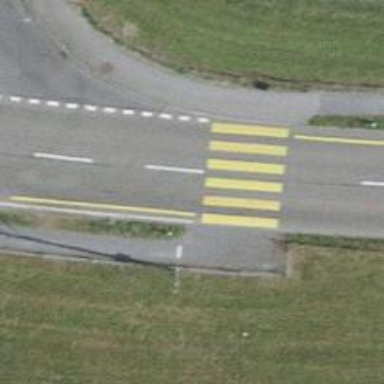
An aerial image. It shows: Pedestrian crossing with zebra markings on the footway.